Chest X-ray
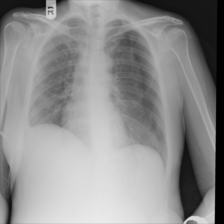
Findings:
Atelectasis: negative
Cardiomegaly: negative
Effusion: negative
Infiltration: negative
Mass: negative
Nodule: negative
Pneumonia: negative
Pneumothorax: positive
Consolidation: negative
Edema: negative
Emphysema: negative
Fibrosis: negative
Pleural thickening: positive
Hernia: negative